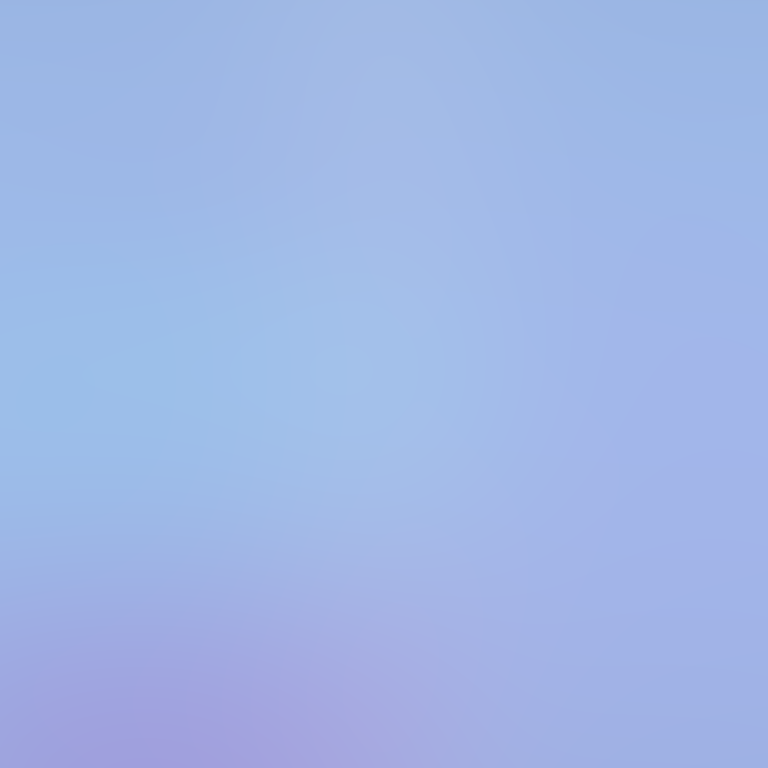
Abstract light effect, smooth gradient from soft blue to gentle purple, calm atmosphere, diffuse light, no room, no furniture, no objects.